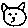
Label: cat